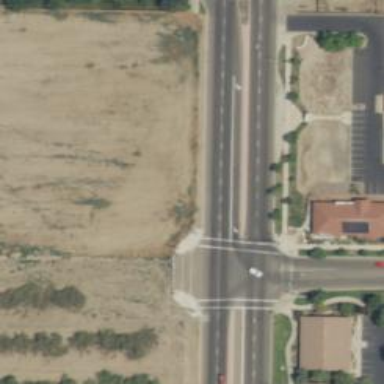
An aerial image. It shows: Crossing with line markings on the road.